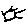
Label: sun